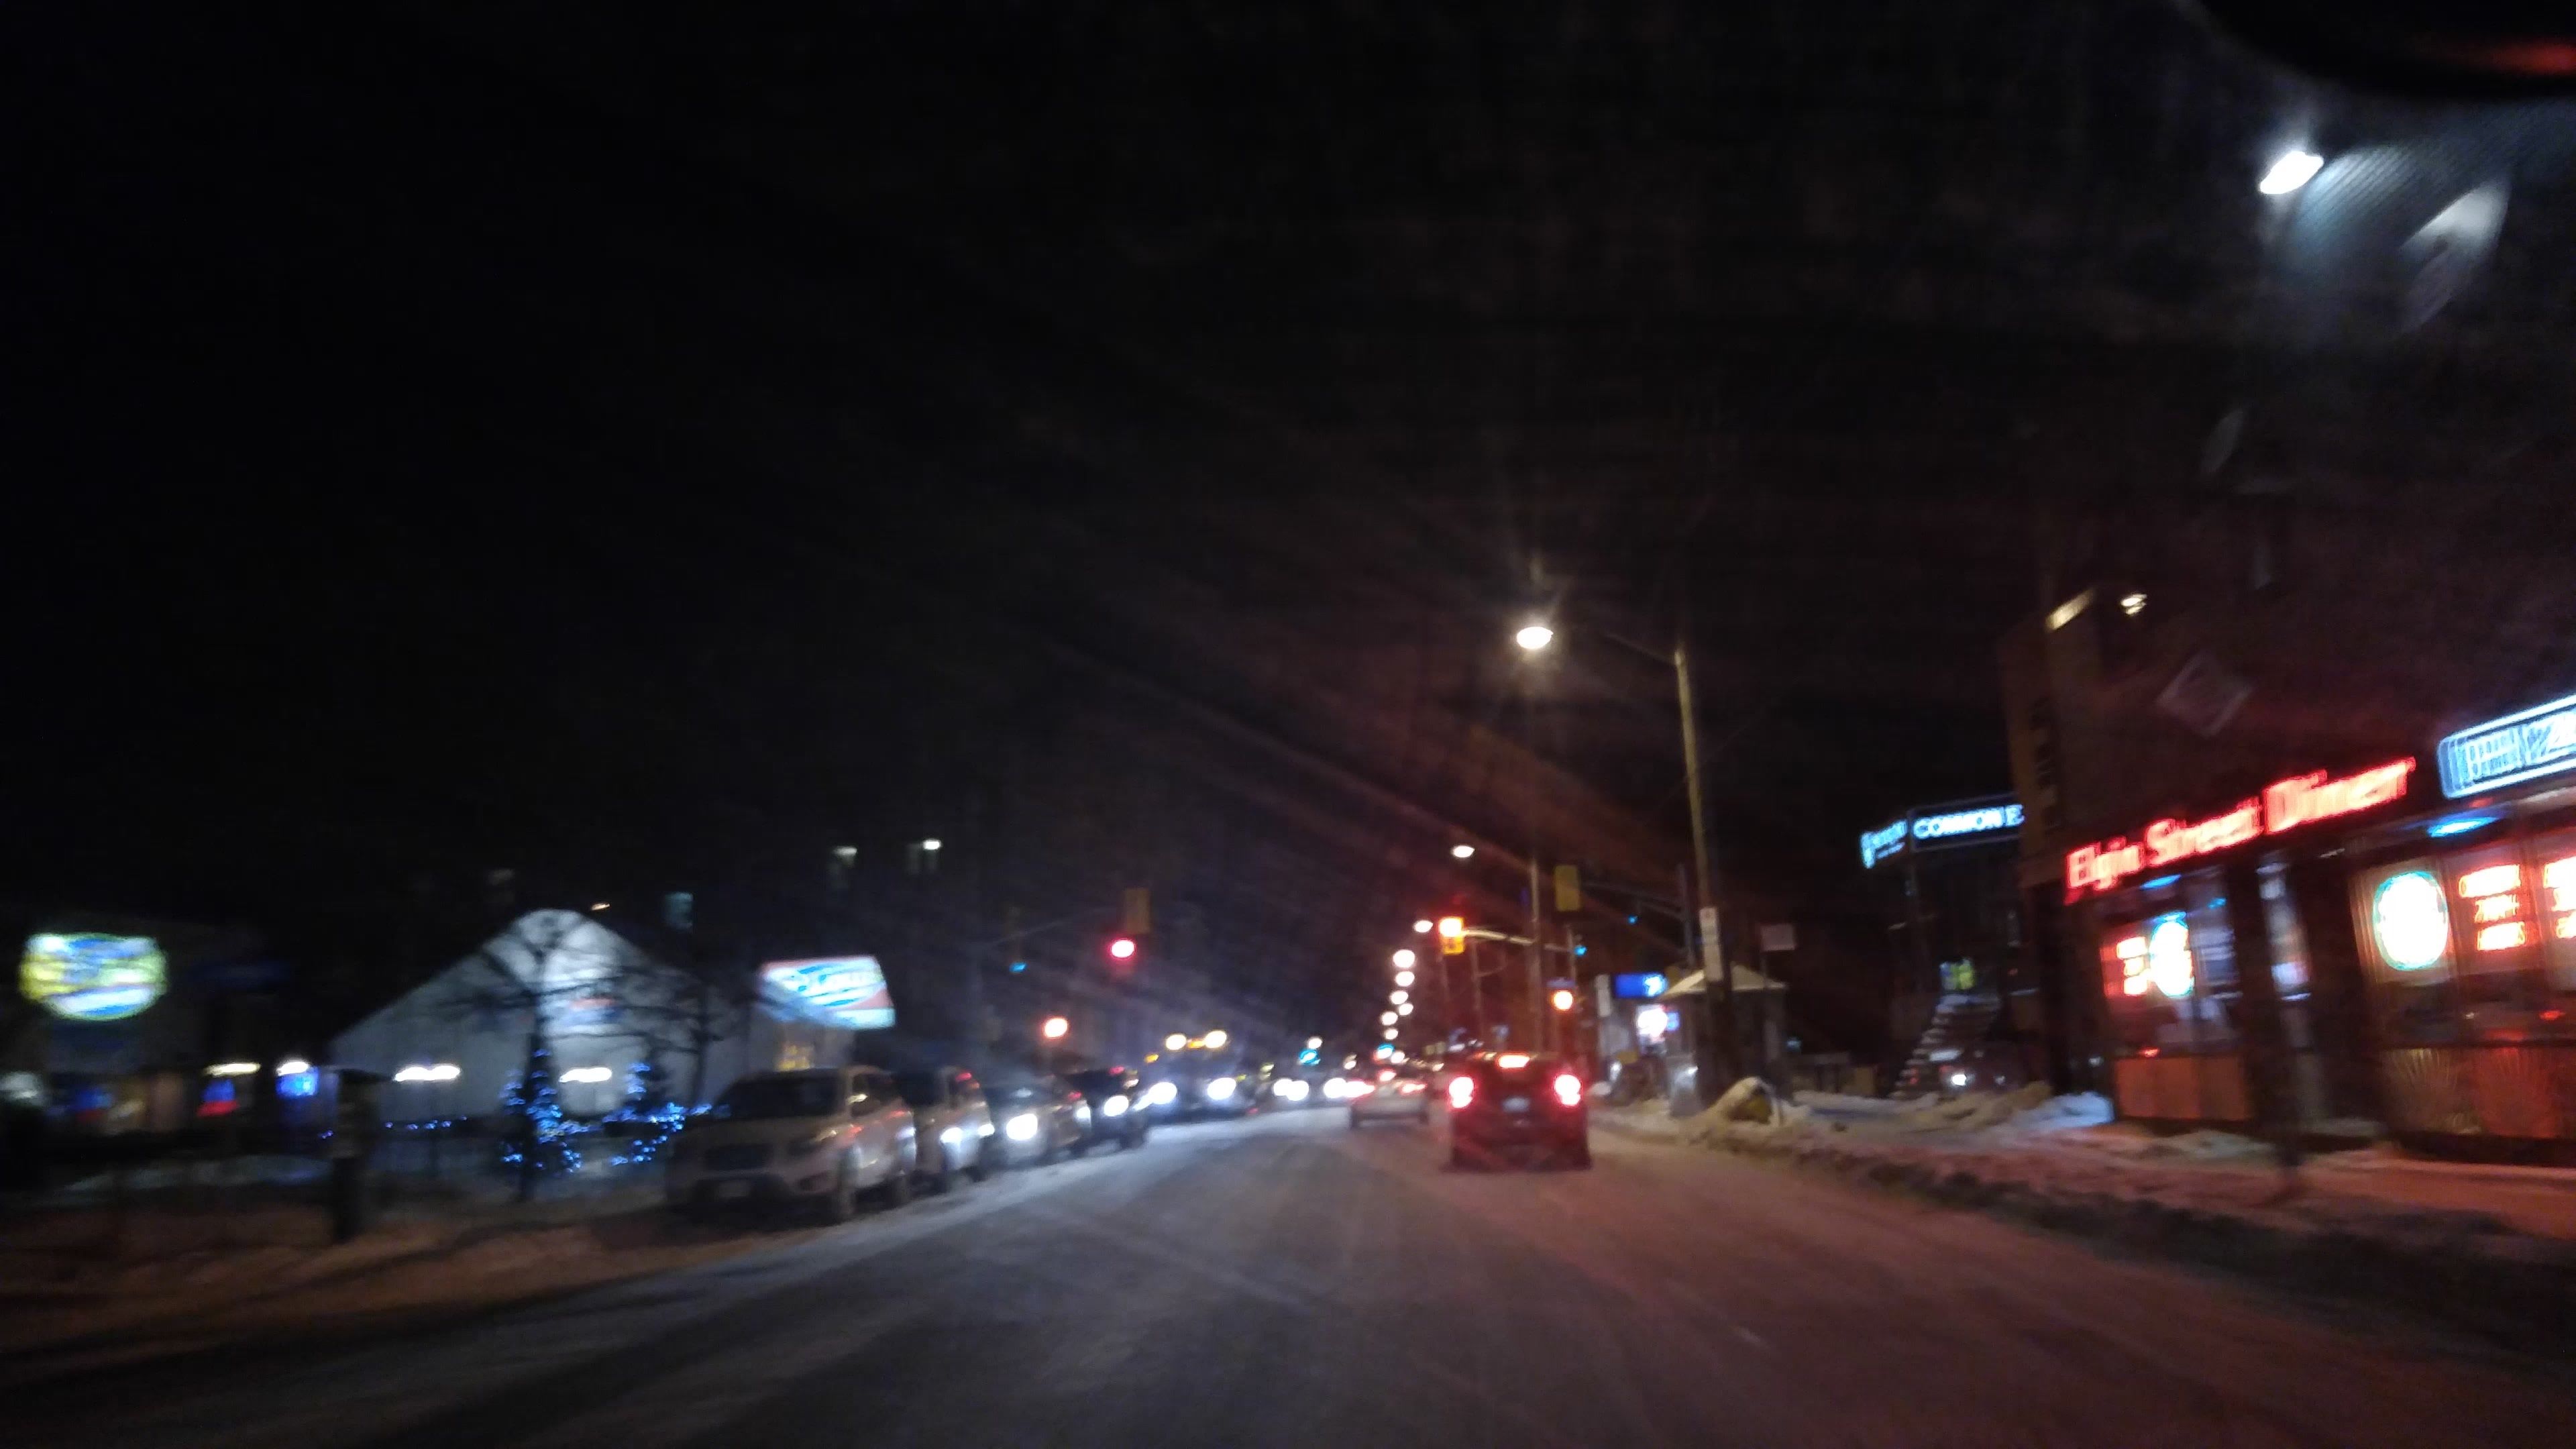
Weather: clear
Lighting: night
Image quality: slightly poor
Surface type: driving surface
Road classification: footway
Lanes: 2
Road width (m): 1.5
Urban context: urban centre
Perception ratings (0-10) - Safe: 0.77, Lively: 4.42, Beautiful: 1.98, Boring: 1.71, Depressing: 4.59, Wealthy: 1.89